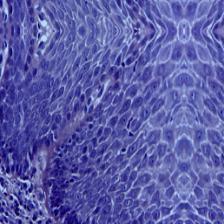
Diagnosis: OSCC